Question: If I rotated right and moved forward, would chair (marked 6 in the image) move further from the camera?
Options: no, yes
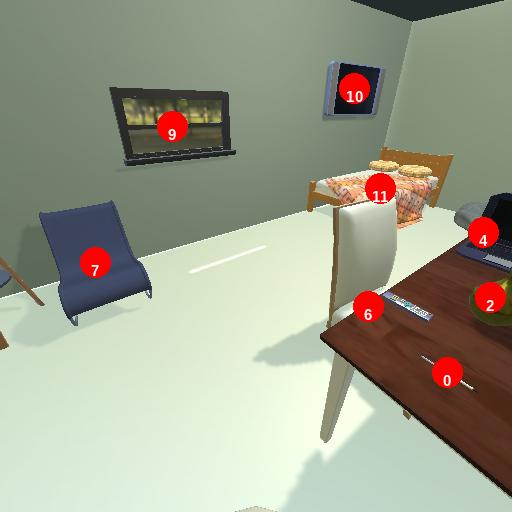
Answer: no